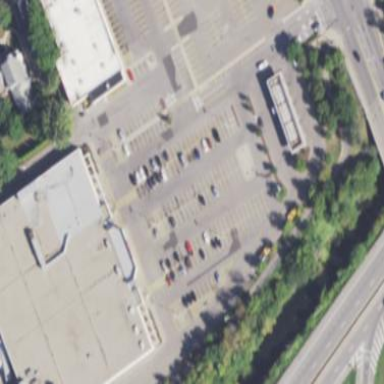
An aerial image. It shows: Retail area.